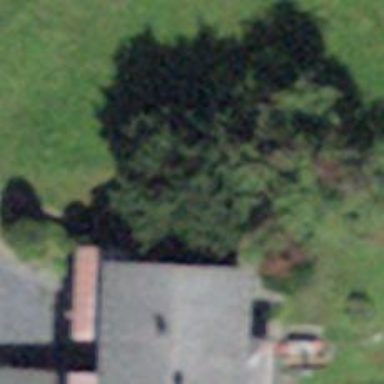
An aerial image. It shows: Beautiful tree in nature.